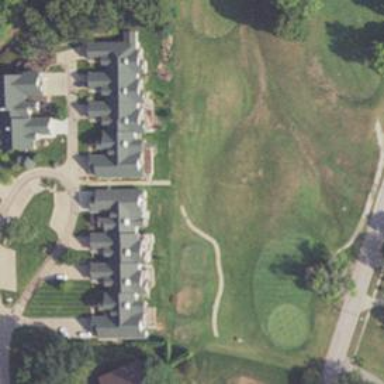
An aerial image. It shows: Path for both road and golf.